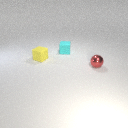
small yellow rubber cube to the left of small red metal sphere